Question: I'm trying to design the homepage of my blog with the following layout:

"container" is a responsive div that changes its width with the width of the screen. The yellow blocks are previews of the articles (image and title). I want the first four blocks to be bigger and display in a 2 column style. Starting with block #5, they need to be smaller and split into three columns.
Now the first four are easy, I just make blocks #1 and #3 align to the left, and blocks #2 and #4 to the right. But how do I style the 3-column part? Please keep in mind that those are not actually columns and the code goes like this:
'''
<div id="container">
<div>block1</div>
<div>block2</div>
<div>block3</div>
<div>block4</div>
<div>block5</div>
<div>block6</div>
<div>block7</div>
</div>
'''
Thanks in advance.
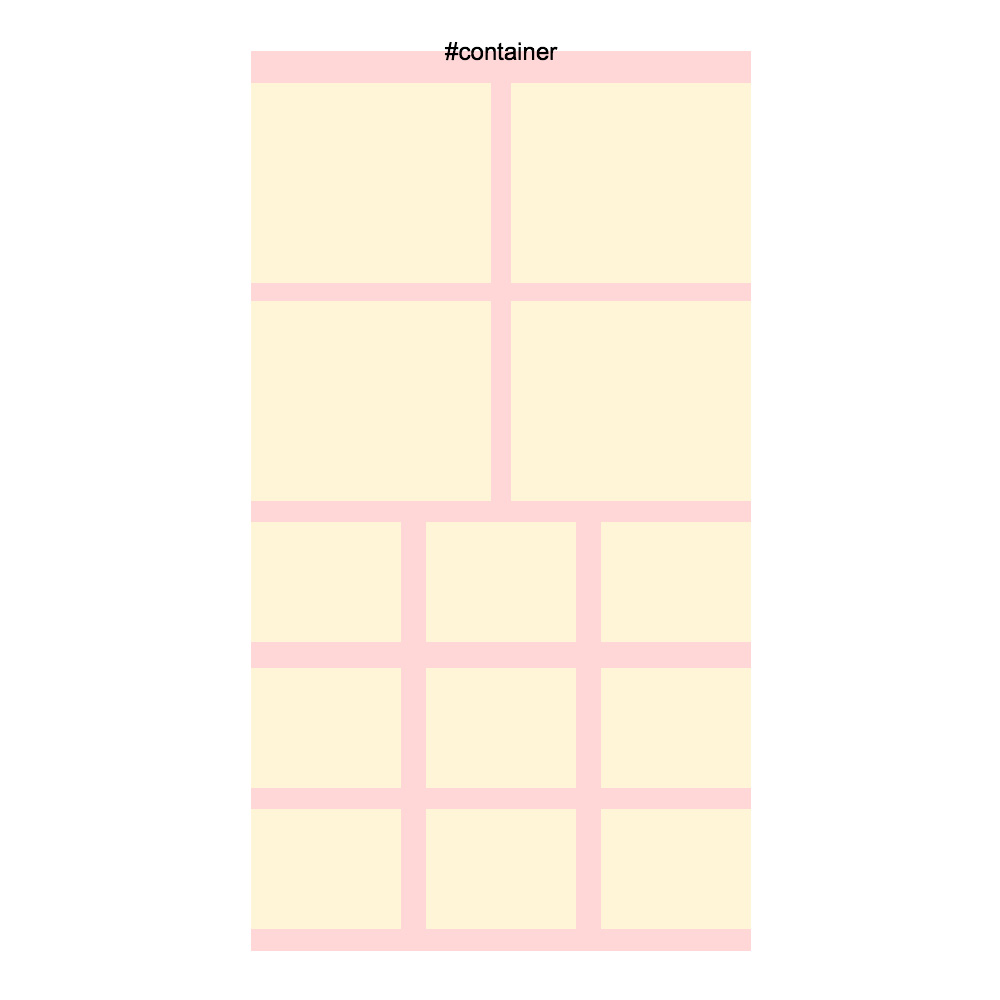
Answer: You may use 'flexbox' position, e.g.
<URL>
'''
* {
-webkit-box-sizing: border-box;
box-sizing: border-box;
}
#container {
display: flex;
flex-wrap: wrap;
/* align boxes on the left when they don't fill an entire row */
justify-content: flex-start;
}
#container > div {
border: 1px #ccc solid;
height: 50px;
margin: 10px;
}
#container div {
width: -webkit-calc(50% - 20px);
width: -moz-calc(50% - 20px);
width: calc(50% - 20px);
}
#container div:nth-child(n + 5) {
width: -webkit-calc(33.33% - 20px);
width: -moz-calc(33.33% - 20px);
width: calc(33.33% - 20px);
}
'''
Note: for some browser you may need to specify a different syntax, see <URL>
---
Output